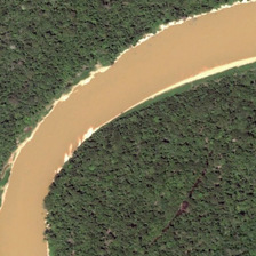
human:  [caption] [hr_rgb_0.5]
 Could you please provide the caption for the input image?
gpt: This Yellow River on a narrow beach passes through a dense green forest.

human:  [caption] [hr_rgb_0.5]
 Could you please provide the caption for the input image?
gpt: The Yellow River, with its narrow beaches, flows through dense green forests.

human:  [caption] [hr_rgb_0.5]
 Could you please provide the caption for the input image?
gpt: There's a rainforest around the bend of the river.

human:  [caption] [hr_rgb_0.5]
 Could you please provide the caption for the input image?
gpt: There is a rainforest near the bend of the river.

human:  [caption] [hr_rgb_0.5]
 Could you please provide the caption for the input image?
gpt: There is a rainforest at the corner of the river.